Question: I have a rather large subquery where i want to discard rows where all the values of the subquery (not id) is null
original table:

desired output:
<URL>
Query:
'''
SELECT
id, num1, num2
FROM table
WHERE COALESCE(num1, num2) IS NOT NULL
'''
The query above does the job, but i wondering if there was a smarter / more elegant way of writing this, which does the same as the query above. Since the actual table in question has a lot of columns, i would like avoid, in the future, having to edit a long list of columnnames in a where clause.
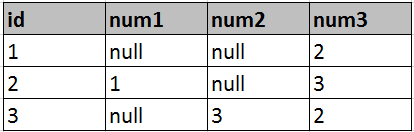
Answer: Another option is to check if a record of those two columns isn't null:
'''
select *
from the_table
where not (num1, num2) is null;
'''
'(num1, num2) is null' is true if all fields of the (anonymous) record are null.
Note that it's important to negate the condition, it's not possible to use 'is not null' - '(num1, num2) is not null' would work.
I think it's a matter of personal taste which one to use.
Another more dynamic way is to convert the row to a JSON value, remove the irrelevant columns, then remove all null values and compare that to an empty object:
'''
select *
from the_table t
where jsonb_strip_nulls(to_jsonb(t) - 'id' - 'num3') <> '{}'
'''